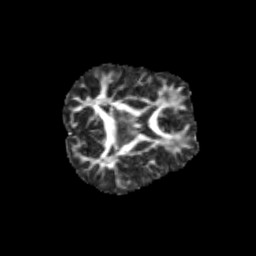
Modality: FA
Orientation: axial
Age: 11
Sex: male
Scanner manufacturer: siemens
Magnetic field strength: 3 T
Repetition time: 3.8 s
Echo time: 0.07 s